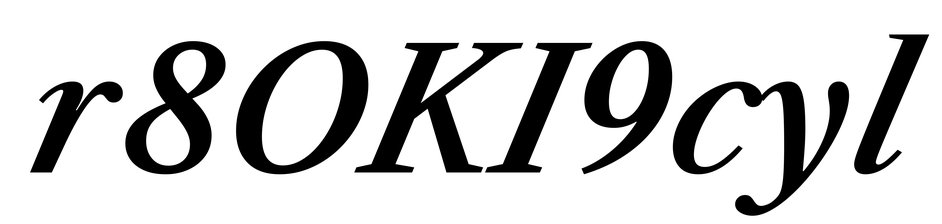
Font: LibreCaslonText-Italic_SemiBold_Italic